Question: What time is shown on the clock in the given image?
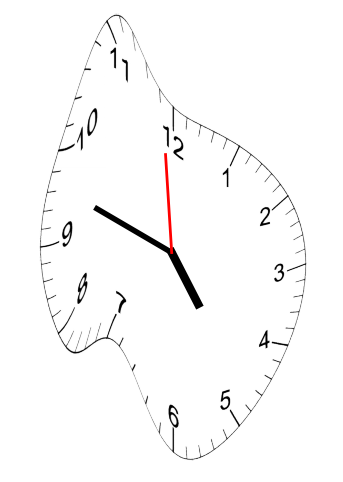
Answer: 04:47:59